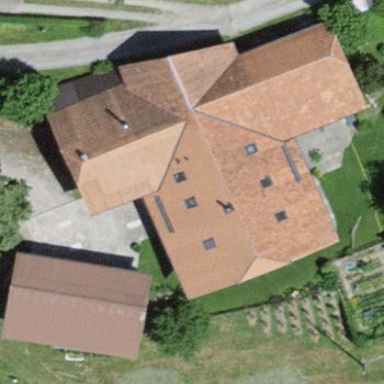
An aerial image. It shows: Farm building.